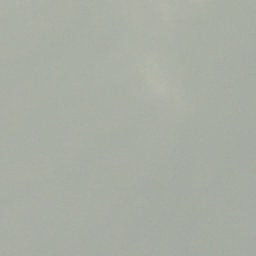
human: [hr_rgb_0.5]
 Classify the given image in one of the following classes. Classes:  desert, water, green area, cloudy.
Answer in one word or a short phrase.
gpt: cloudy